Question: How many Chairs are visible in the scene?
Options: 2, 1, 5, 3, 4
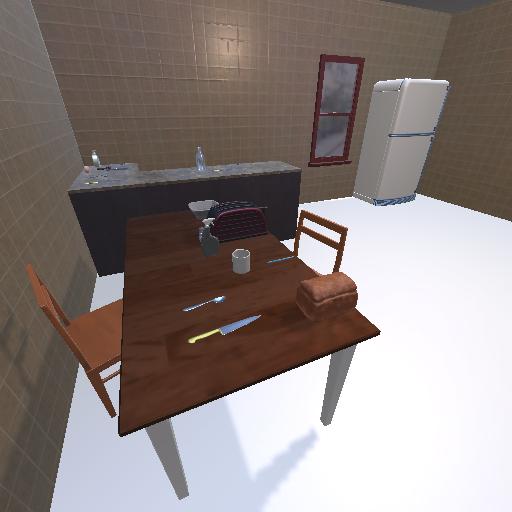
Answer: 2